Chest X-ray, PA view. Patient: 54 years old, sex F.
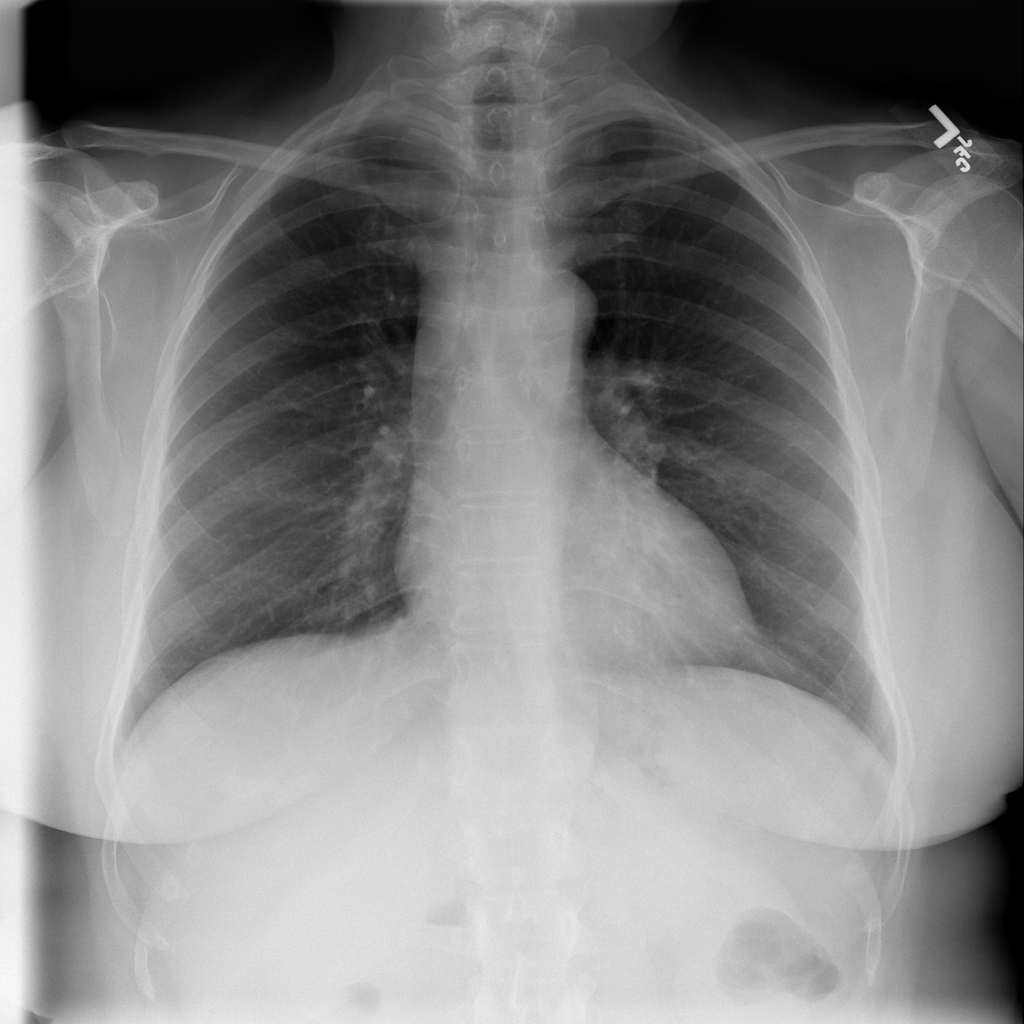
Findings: No Finding